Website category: sports
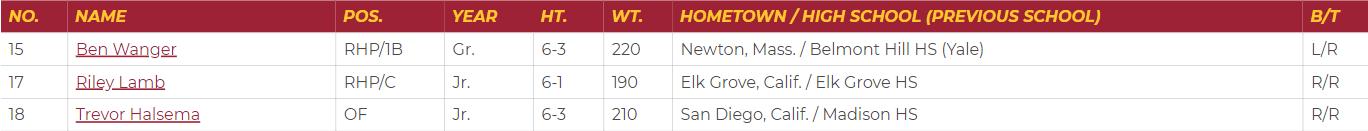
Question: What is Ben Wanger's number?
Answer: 15

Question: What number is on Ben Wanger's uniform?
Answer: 15

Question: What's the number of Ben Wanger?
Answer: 15

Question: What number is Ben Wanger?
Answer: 15

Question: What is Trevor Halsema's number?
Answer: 18

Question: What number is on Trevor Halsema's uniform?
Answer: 18

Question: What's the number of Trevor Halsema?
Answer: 18

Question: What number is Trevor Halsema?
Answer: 18

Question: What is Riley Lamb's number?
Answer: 17

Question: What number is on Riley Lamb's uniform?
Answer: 17

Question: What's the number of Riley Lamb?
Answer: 17

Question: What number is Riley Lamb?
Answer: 17

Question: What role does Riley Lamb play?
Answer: RHP/C

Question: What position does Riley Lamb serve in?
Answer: RHP/C

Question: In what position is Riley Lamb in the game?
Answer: RHP/C

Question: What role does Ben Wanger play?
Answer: RHP/1B

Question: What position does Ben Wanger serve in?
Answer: RHP/1B

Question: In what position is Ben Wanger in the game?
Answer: RHP/1B

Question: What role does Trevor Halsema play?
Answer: OF

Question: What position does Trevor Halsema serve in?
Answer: OF

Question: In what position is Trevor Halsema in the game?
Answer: OF

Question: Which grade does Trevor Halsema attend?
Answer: Jr.

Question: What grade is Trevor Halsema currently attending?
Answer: Jr.

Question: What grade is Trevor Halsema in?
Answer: Jr.

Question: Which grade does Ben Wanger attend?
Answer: Gr.

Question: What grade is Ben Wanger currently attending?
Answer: Gr.

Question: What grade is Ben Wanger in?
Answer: Gr.

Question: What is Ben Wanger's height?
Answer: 6-3

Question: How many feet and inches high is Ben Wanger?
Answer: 6-3

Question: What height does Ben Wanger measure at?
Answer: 6-3

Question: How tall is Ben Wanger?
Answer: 6-3

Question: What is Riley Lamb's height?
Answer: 6-1

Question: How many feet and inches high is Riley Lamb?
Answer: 6-1

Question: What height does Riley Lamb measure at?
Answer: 6-1

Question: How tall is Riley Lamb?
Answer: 6-1

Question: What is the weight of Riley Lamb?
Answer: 190

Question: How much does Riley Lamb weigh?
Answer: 190

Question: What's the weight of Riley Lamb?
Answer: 190

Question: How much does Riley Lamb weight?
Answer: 190

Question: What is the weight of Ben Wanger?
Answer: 220

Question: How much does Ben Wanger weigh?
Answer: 220

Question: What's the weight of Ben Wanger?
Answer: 220

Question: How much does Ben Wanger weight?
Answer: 220

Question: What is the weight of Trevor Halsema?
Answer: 210

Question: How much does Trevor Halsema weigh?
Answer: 210

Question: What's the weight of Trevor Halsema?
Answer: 210

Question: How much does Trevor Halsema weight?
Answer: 210

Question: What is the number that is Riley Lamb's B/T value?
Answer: R/R

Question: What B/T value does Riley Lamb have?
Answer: R/R

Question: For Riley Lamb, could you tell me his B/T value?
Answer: R/R

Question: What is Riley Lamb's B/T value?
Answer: R/R

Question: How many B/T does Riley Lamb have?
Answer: R/R

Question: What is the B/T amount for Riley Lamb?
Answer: R/R

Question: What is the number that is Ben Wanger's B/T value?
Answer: L/R

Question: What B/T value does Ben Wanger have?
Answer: L/R

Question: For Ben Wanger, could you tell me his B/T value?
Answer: L/R

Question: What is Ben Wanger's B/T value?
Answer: L/R

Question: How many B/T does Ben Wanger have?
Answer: L/R

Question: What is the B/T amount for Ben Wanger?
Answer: L/R

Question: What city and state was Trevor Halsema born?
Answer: San Diego, Calif.

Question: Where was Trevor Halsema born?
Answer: San Diego, Calif.

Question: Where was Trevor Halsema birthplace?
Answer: San Diego, Calif.

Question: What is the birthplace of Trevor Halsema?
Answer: San Diego, Calif.

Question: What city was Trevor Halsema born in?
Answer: San Diego, Calif.